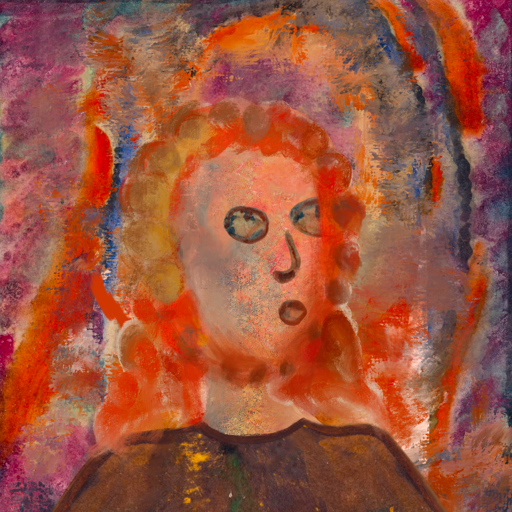
Background: Experience, Head And Neck Side: Irani, Face Side: Orphan, Bust: Comrade, Hair Side: Rupkatha, Head Accessory: Blank, Second Necklace: Blank, Necklace: Blank, Baby: Blank